Question: I am trying to follow Apple's Using the Sqlite Store with iCloud to add CoreData sharing between devices. I'm on an outdated manual (2014-07-15) which, on page 8-9 shows how to enable iCloud in an existing app; however, the example is for documents, not for SQLite and when trying to enable for SQLite, the images are not up to date with XCode 6.

Can someone please tell me what I'm supposed to use (code-wise) to get this started?
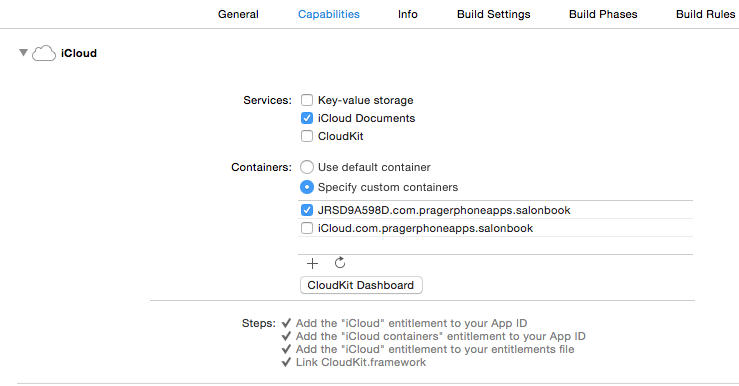
Answer: I found my answer here:
<URL>
It goes step-by-step to configure an app for using iCloud on multiple devices.